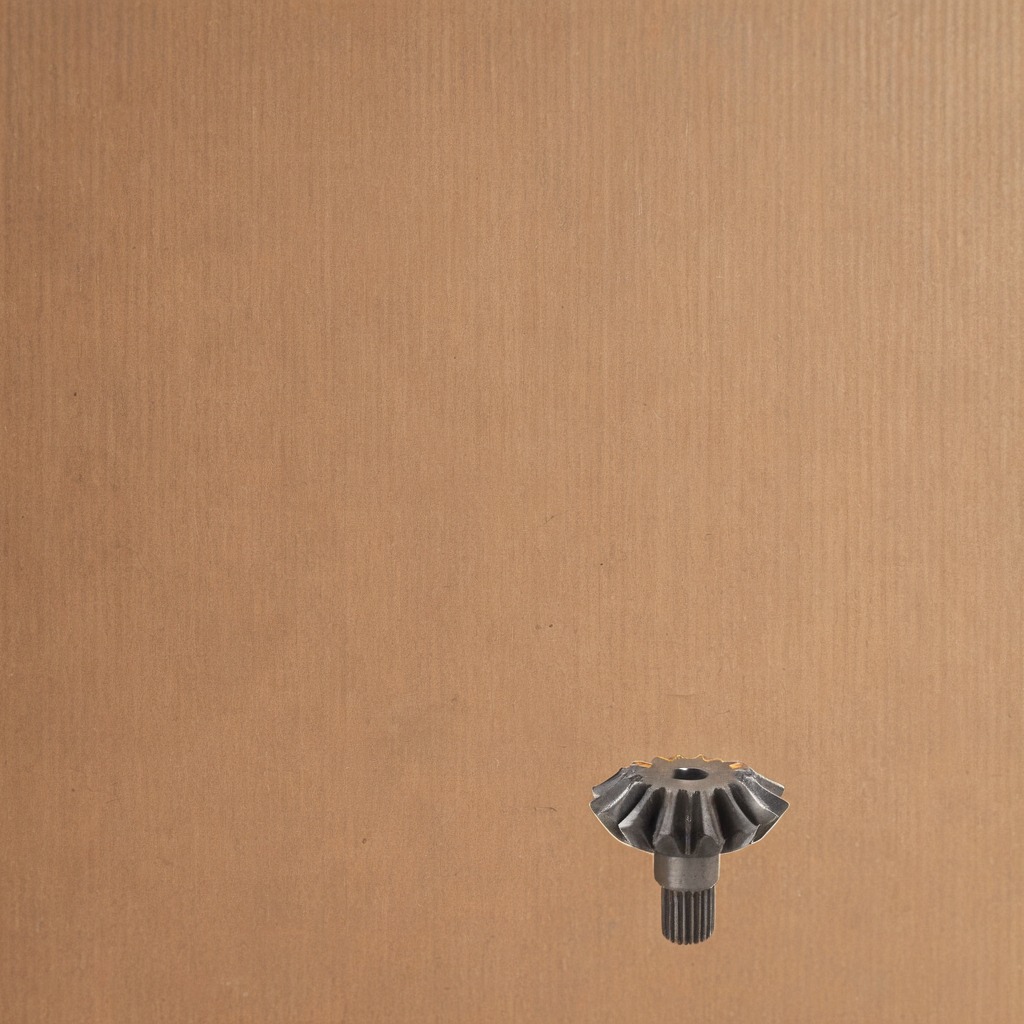
A steel gear with teeth is lying on a clean dry cardboard box surface in an outdoor workshop during daytime bright natural light soft shadows slightly creased but